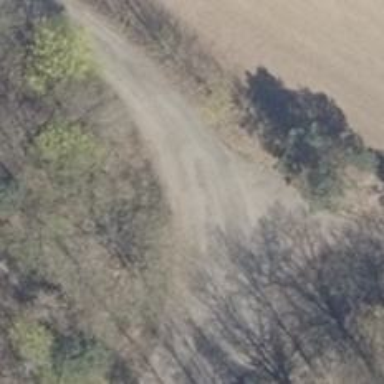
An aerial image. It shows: Unclassified paved road.